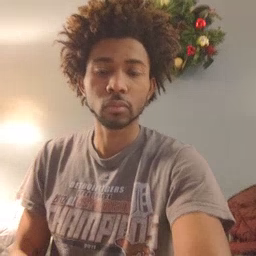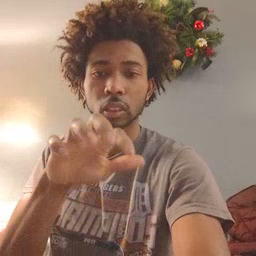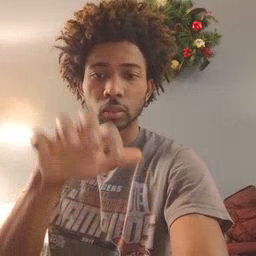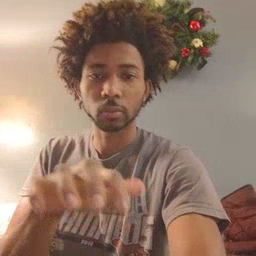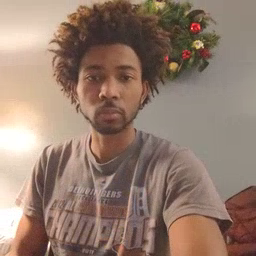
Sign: alligator